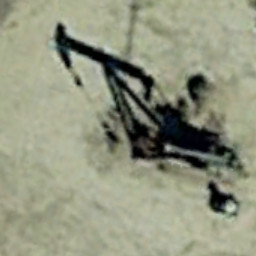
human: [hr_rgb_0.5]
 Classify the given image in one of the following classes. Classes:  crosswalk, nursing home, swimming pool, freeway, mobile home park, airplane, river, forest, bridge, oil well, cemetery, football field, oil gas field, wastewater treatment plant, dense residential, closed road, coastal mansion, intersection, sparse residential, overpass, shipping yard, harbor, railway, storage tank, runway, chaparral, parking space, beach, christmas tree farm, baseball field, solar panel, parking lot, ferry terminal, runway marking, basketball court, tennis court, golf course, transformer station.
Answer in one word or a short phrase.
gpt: oil well